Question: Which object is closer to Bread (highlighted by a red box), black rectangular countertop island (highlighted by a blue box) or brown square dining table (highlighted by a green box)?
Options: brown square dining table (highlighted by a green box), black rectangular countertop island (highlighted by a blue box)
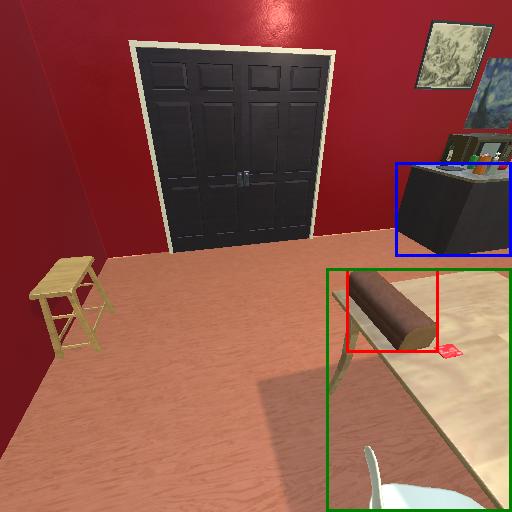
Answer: brown square dining table (highlighted by a green box)